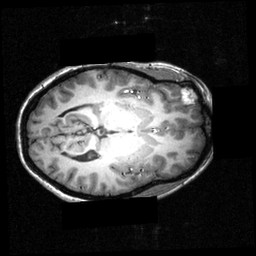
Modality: T1w
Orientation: axial
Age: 22
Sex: female
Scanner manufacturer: siemens
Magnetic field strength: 3.951 T
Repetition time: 1.5 s
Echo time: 0.00335 s